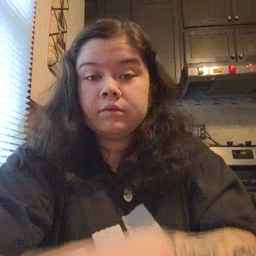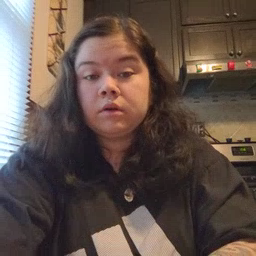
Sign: alligator